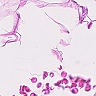
Metastatic tissue present: no